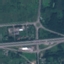
Land use / land cover: Highway